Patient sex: F
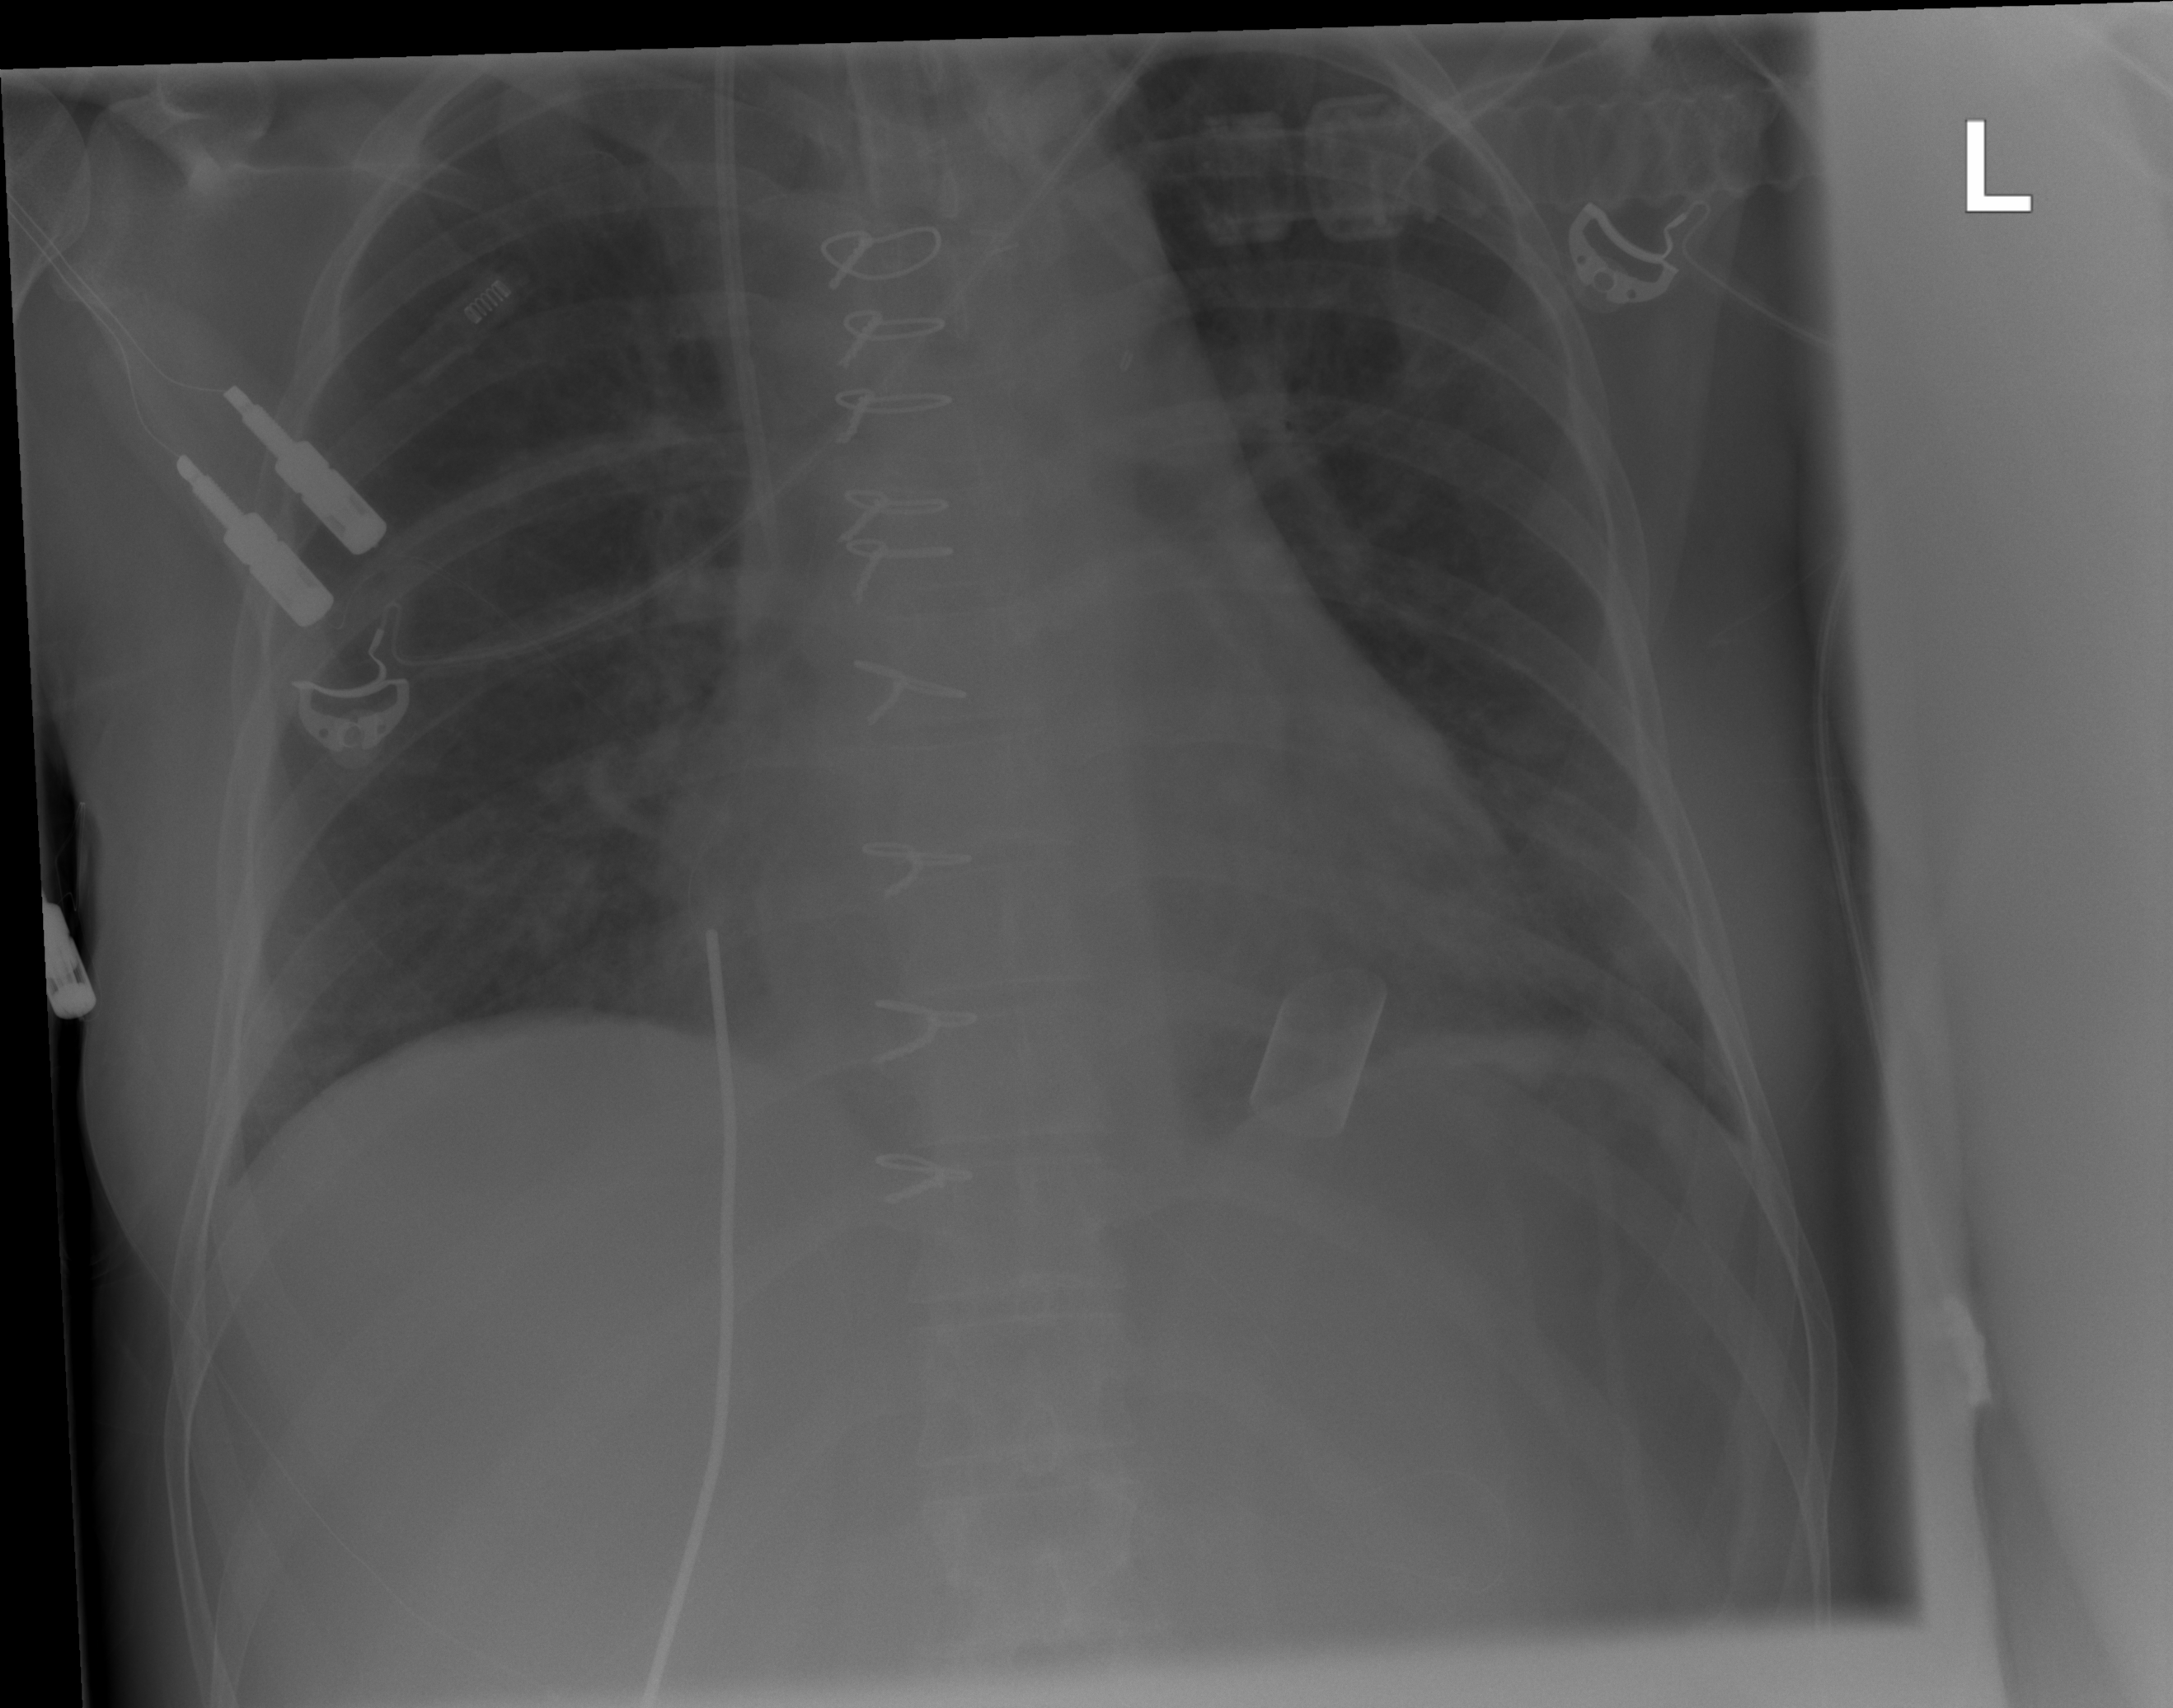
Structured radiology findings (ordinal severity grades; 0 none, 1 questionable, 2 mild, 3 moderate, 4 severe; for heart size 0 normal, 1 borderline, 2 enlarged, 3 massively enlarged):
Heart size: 1
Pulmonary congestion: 0
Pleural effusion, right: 0
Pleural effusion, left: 0
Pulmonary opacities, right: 2
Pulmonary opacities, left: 2
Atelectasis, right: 2
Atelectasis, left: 2